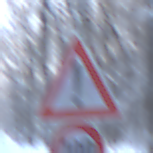
Verkehrszeichen: Gefahrenstelle
Zusatzzeichen unten: Geschwindigkeit100
Umgebung: Outdoor, Nature
Tageszeit: MorningAfternoon
Wetter: Clear
Licht: Natural
Jahreszeit: Winter
Kontrast: LowContrast